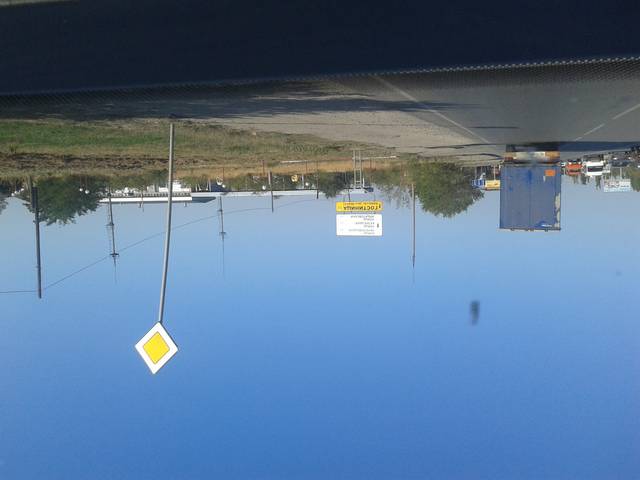
Region: Russia
Coordinates: 48.704, 44.443